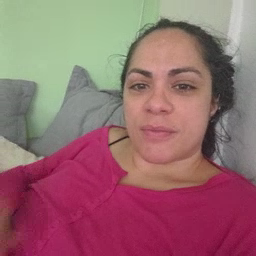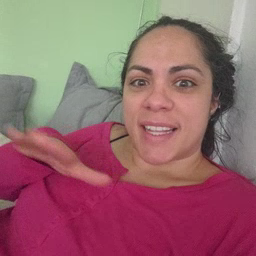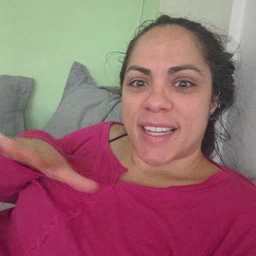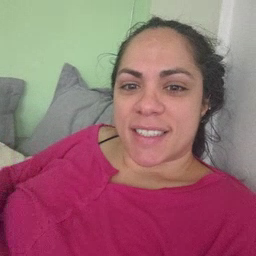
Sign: clean